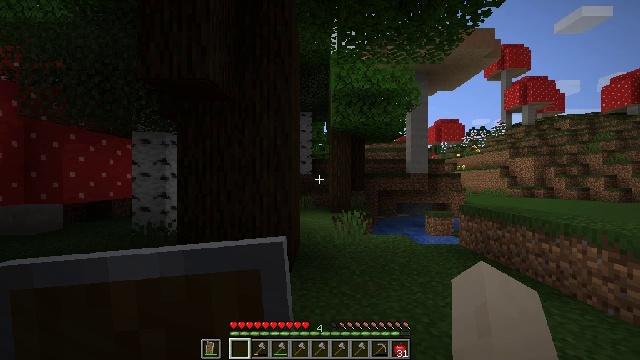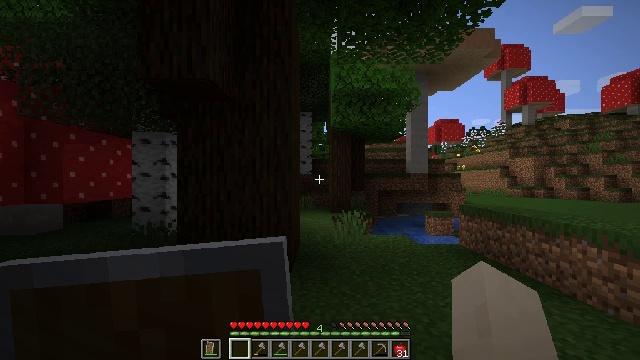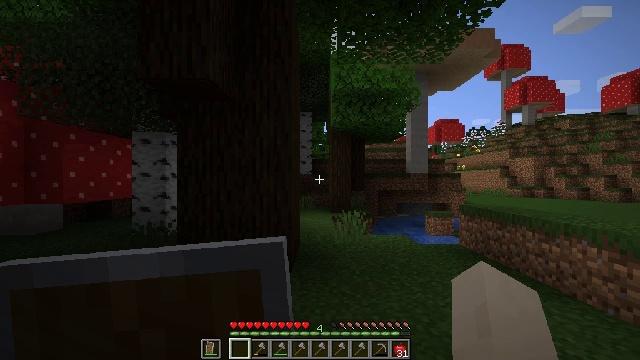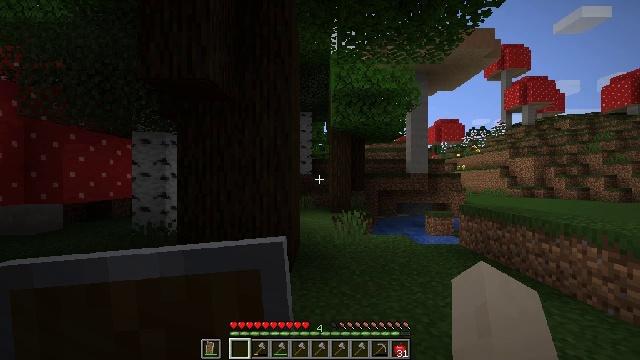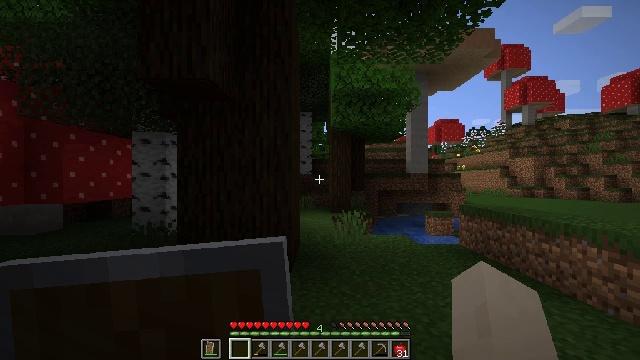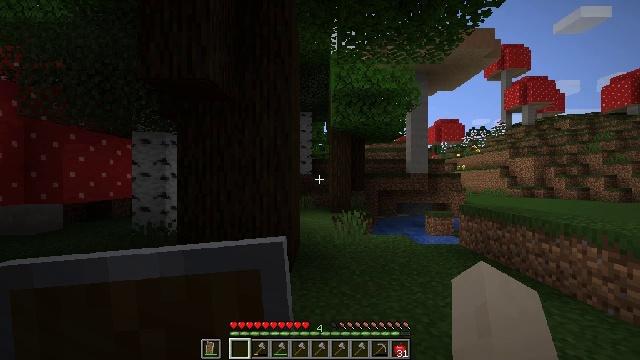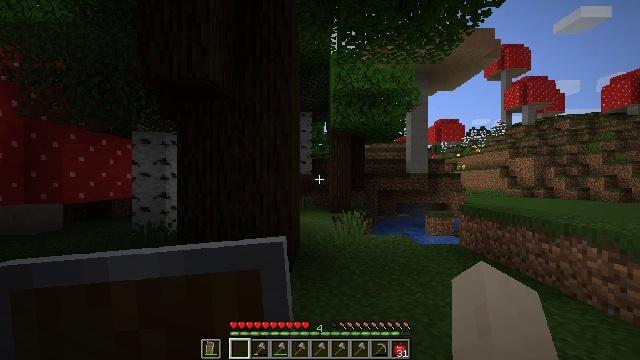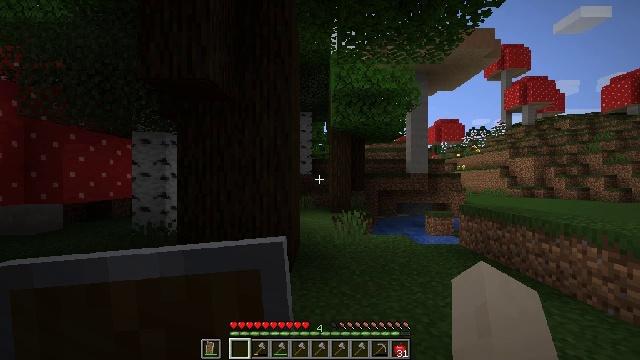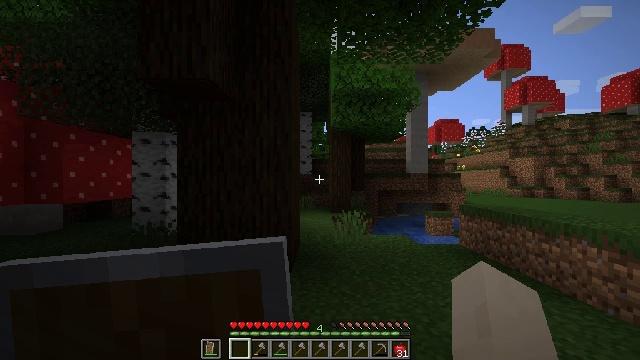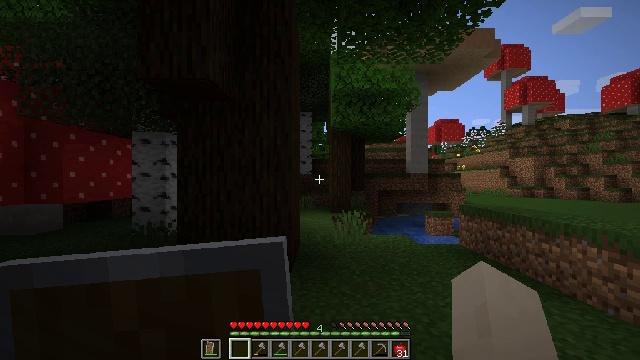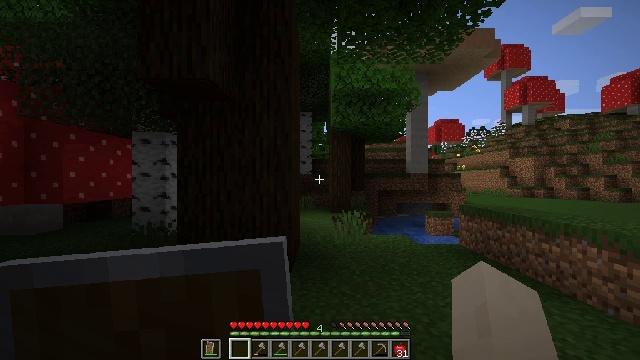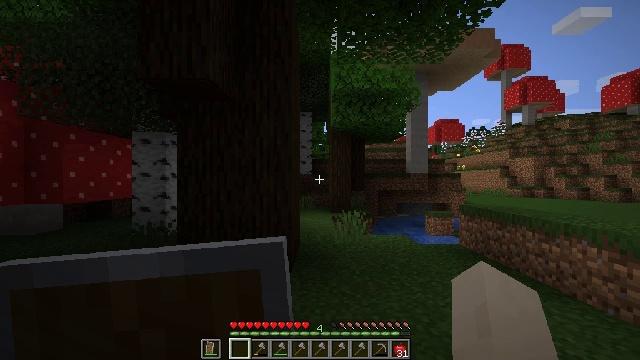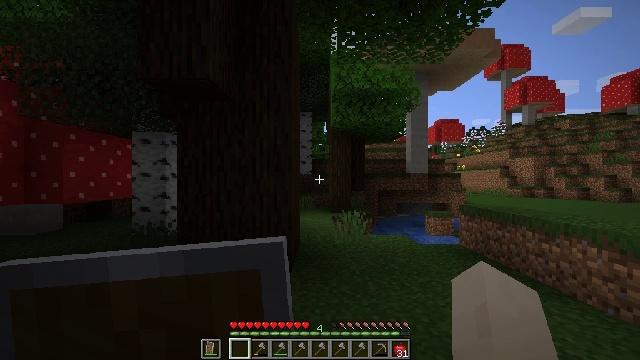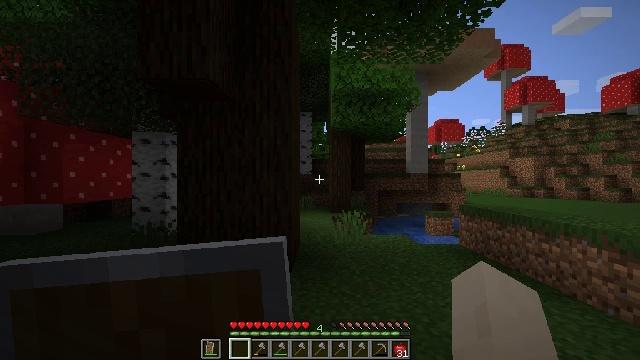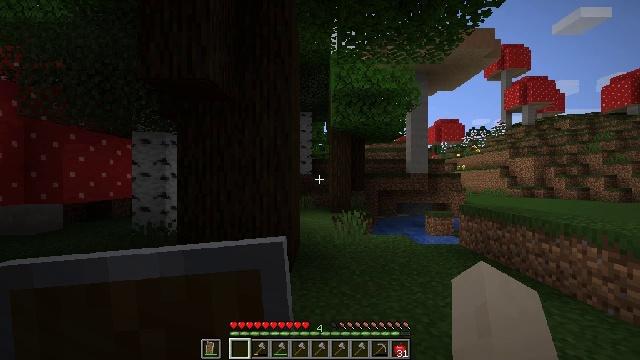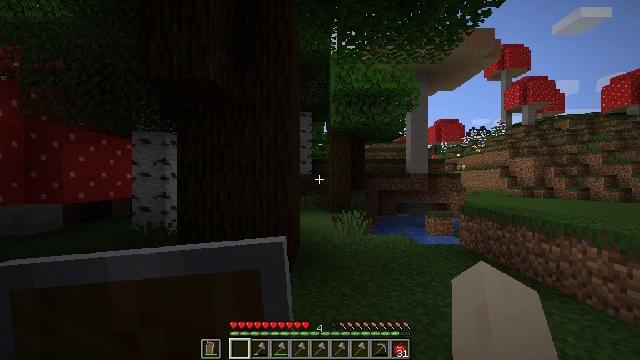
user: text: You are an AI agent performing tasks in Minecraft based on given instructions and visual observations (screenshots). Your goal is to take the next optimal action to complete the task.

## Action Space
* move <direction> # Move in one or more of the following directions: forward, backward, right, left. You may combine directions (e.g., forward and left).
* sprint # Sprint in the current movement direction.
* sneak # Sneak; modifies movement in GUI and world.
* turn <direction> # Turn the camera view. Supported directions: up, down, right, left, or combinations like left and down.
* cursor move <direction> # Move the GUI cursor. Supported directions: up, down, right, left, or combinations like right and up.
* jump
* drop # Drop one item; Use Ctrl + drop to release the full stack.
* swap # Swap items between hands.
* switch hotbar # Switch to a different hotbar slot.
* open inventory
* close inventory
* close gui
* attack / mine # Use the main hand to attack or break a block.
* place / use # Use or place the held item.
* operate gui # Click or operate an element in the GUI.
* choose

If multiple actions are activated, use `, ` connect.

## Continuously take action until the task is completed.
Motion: motion action
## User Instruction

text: Mine the white bed.
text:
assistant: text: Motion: no_op
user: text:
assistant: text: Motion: no_op
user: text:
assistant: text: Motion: no_op
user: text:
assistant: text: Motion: no_op
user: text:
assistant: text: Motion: no_op
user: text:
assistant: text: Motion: no_op
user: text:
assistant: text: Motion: no_op
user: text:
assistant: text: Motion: no_op
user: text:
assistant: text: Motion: no_op
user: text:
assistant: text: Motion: no_op
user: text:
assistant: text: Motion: no_op
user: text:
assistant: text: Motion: no_op
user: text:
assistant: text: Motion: no_op
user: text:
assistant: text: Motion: no_op
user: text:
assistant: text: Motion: no_op
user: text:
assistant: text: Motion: no_op
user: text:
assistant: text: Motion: no_op
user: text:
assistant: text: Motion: no_op
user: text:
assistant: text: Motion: no_op
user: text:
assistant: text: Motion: no_op
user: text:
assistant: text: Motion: no_op
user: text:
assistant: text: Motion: no_op
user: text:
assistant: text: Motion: no_op
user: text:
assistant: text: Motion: no_op
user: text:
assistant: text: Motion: no_op
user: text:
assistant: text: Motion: no_op
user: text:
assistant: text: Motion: no_op
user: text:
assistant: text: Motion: no_op
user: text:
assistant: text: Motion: no_op
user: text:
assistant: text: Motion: no_op